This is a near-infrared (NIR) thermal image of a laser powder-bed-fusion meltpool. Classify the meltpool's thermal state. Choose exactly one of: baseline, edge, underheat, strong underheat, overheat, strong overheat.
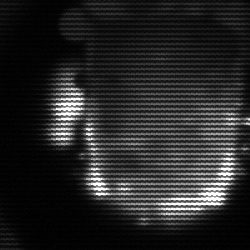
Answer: baseline